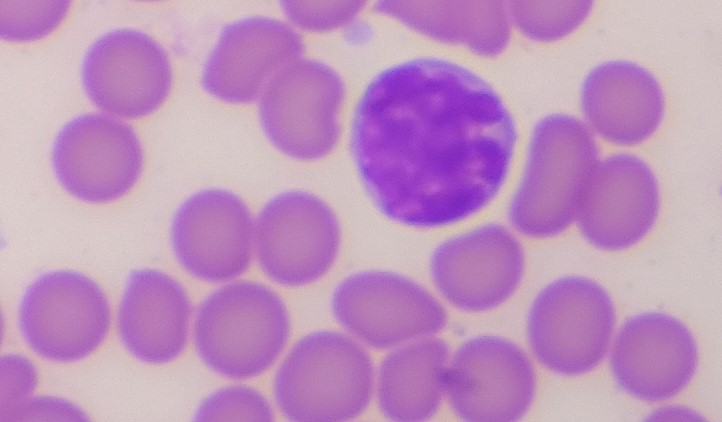
White blood cell type: Lymphocyte